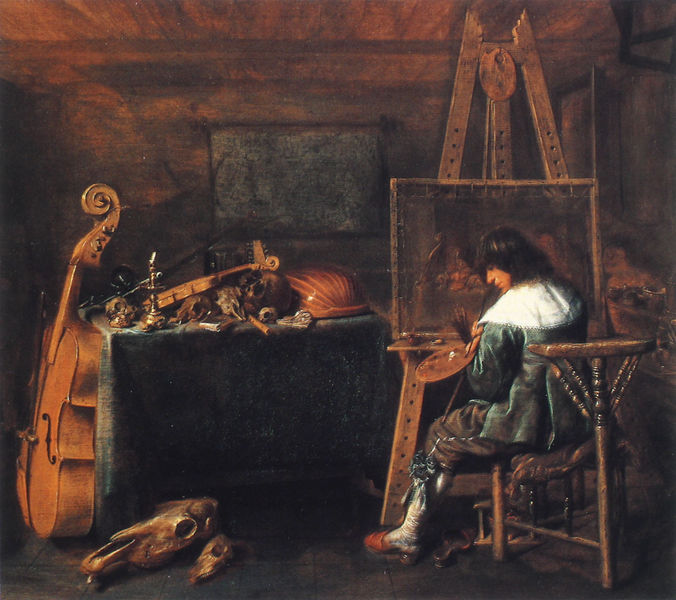
Titel: Maler vor der Staffelei, ein Stilleben malend
Künstler: Hendrick Pot
Institution: Den Haag, Museum Bredius
Schlagwörter: tier, schädel, bass, instrumente, kontrabass, musik, stilleben, stillleben, atelier, maler, staffelei, totenkopf